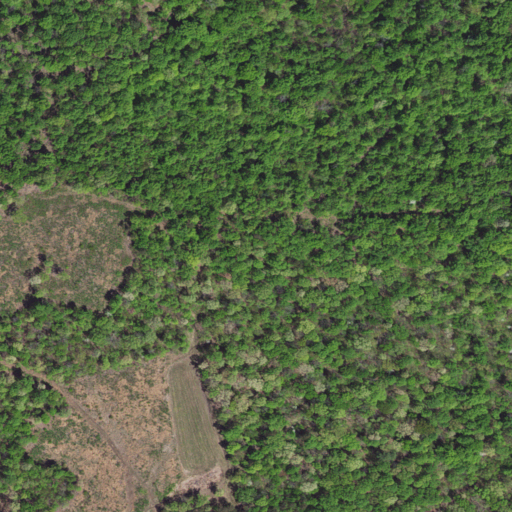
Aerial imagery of mountain in Virginia named Blue Mountain containing deciduous forest, shrub, and grassland